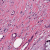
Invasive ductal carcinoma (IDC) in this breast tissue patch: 1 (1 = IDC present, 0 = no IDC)